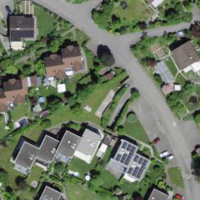
EUNIS habitat code: 55
Species observed at this site:
Cotinus coggygria
Lysimachia punctata